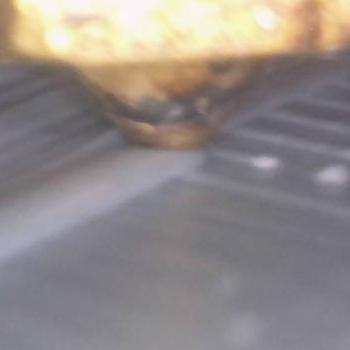
Flow rate: 300%